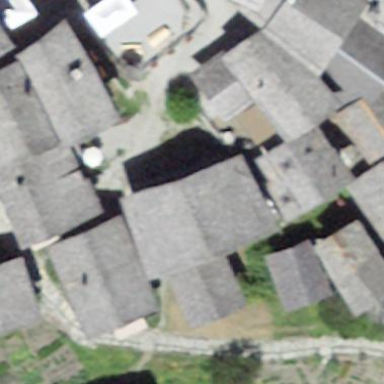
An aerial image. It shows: Building with tile roof.